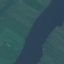
Label: River